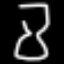
Label: hourglass